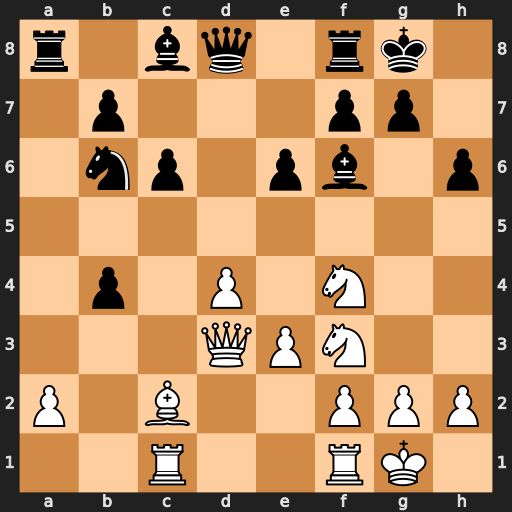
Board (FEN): r1bq1rk1/1p3pp1/1np1pb1p/8/1p1P1N2/3QPN2/P1B2PPP/2R2RK1
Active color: w
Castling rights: -
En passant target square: -
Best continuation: Qh7#